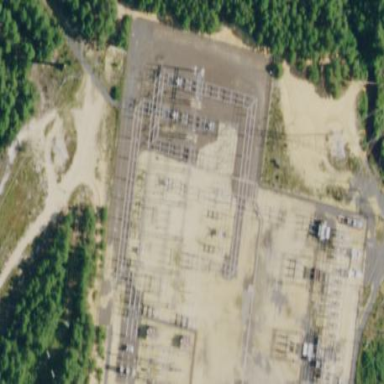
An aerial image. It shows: Power substation enclosed by fence.